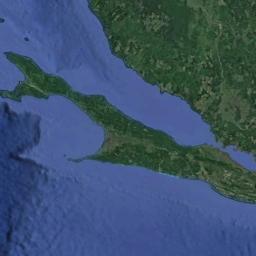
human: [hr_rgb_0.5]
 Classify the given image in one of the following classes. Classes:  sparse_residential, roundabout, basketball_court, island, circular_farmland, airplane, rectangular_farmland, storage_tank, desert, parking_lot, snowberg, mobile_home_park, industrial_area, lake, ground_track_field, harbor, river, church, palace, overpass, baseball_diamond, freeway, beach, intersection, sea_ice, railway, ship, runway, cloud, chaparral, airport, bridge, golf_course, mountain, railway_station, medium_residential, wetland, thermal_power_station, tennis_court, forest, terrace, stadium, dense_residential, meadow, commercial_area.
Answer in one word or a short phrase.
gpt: island